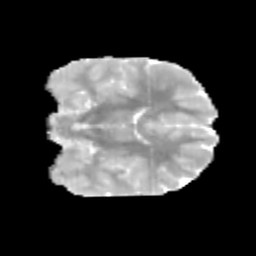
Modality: MD
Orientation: coronal
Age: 12
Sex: male
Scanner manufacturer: siemens
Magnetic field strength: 3 T
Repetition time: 3.8 s
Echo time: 0.07 s